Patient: sex M, age 51
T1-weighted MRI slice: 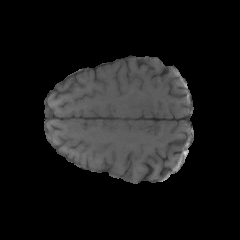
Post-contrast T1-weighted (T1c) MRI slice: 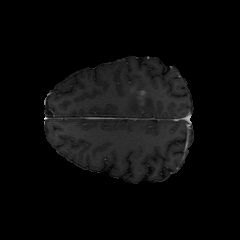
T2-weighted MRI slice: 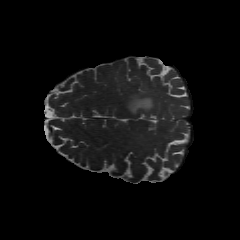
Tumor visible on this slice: yes
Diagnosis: Glioblastoma, IDH-wildtype
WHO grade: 4